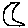
Label: moon